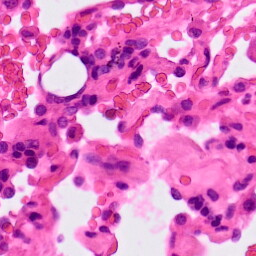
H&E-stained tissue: Lung